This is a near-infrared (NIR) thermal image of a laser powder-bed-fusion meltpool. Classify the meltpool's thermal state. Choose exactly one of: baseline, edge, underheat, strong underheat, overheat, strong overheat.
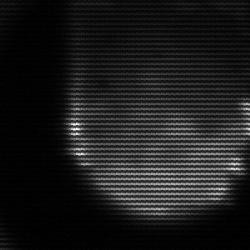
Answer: edge